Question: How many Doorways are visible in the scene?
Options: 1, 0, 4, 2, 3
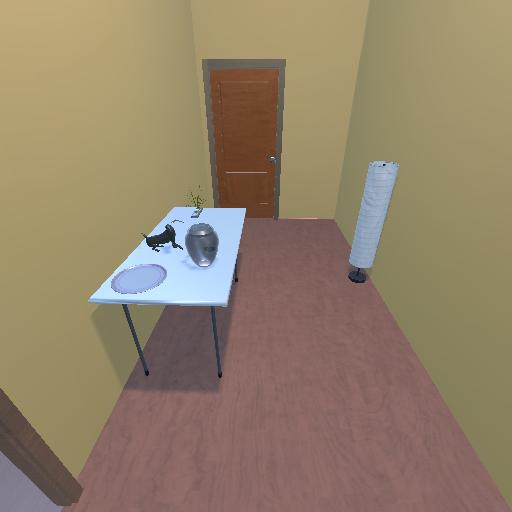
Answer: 1